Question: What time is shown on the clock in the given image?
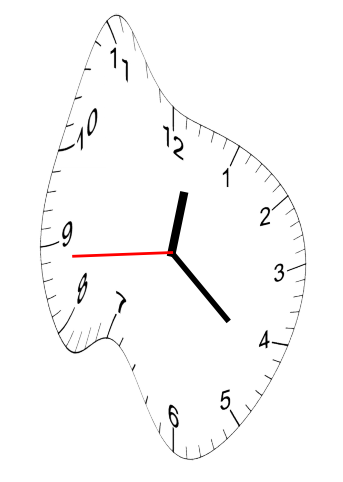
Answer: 12:21:44